Question: I draw a gaunt chart using ggplot which looks like this
Instead of ordering it by the names for the rows I would like to order them by the time of the first data item. I tried ordering the source dataframe without any effect. How can I do this?
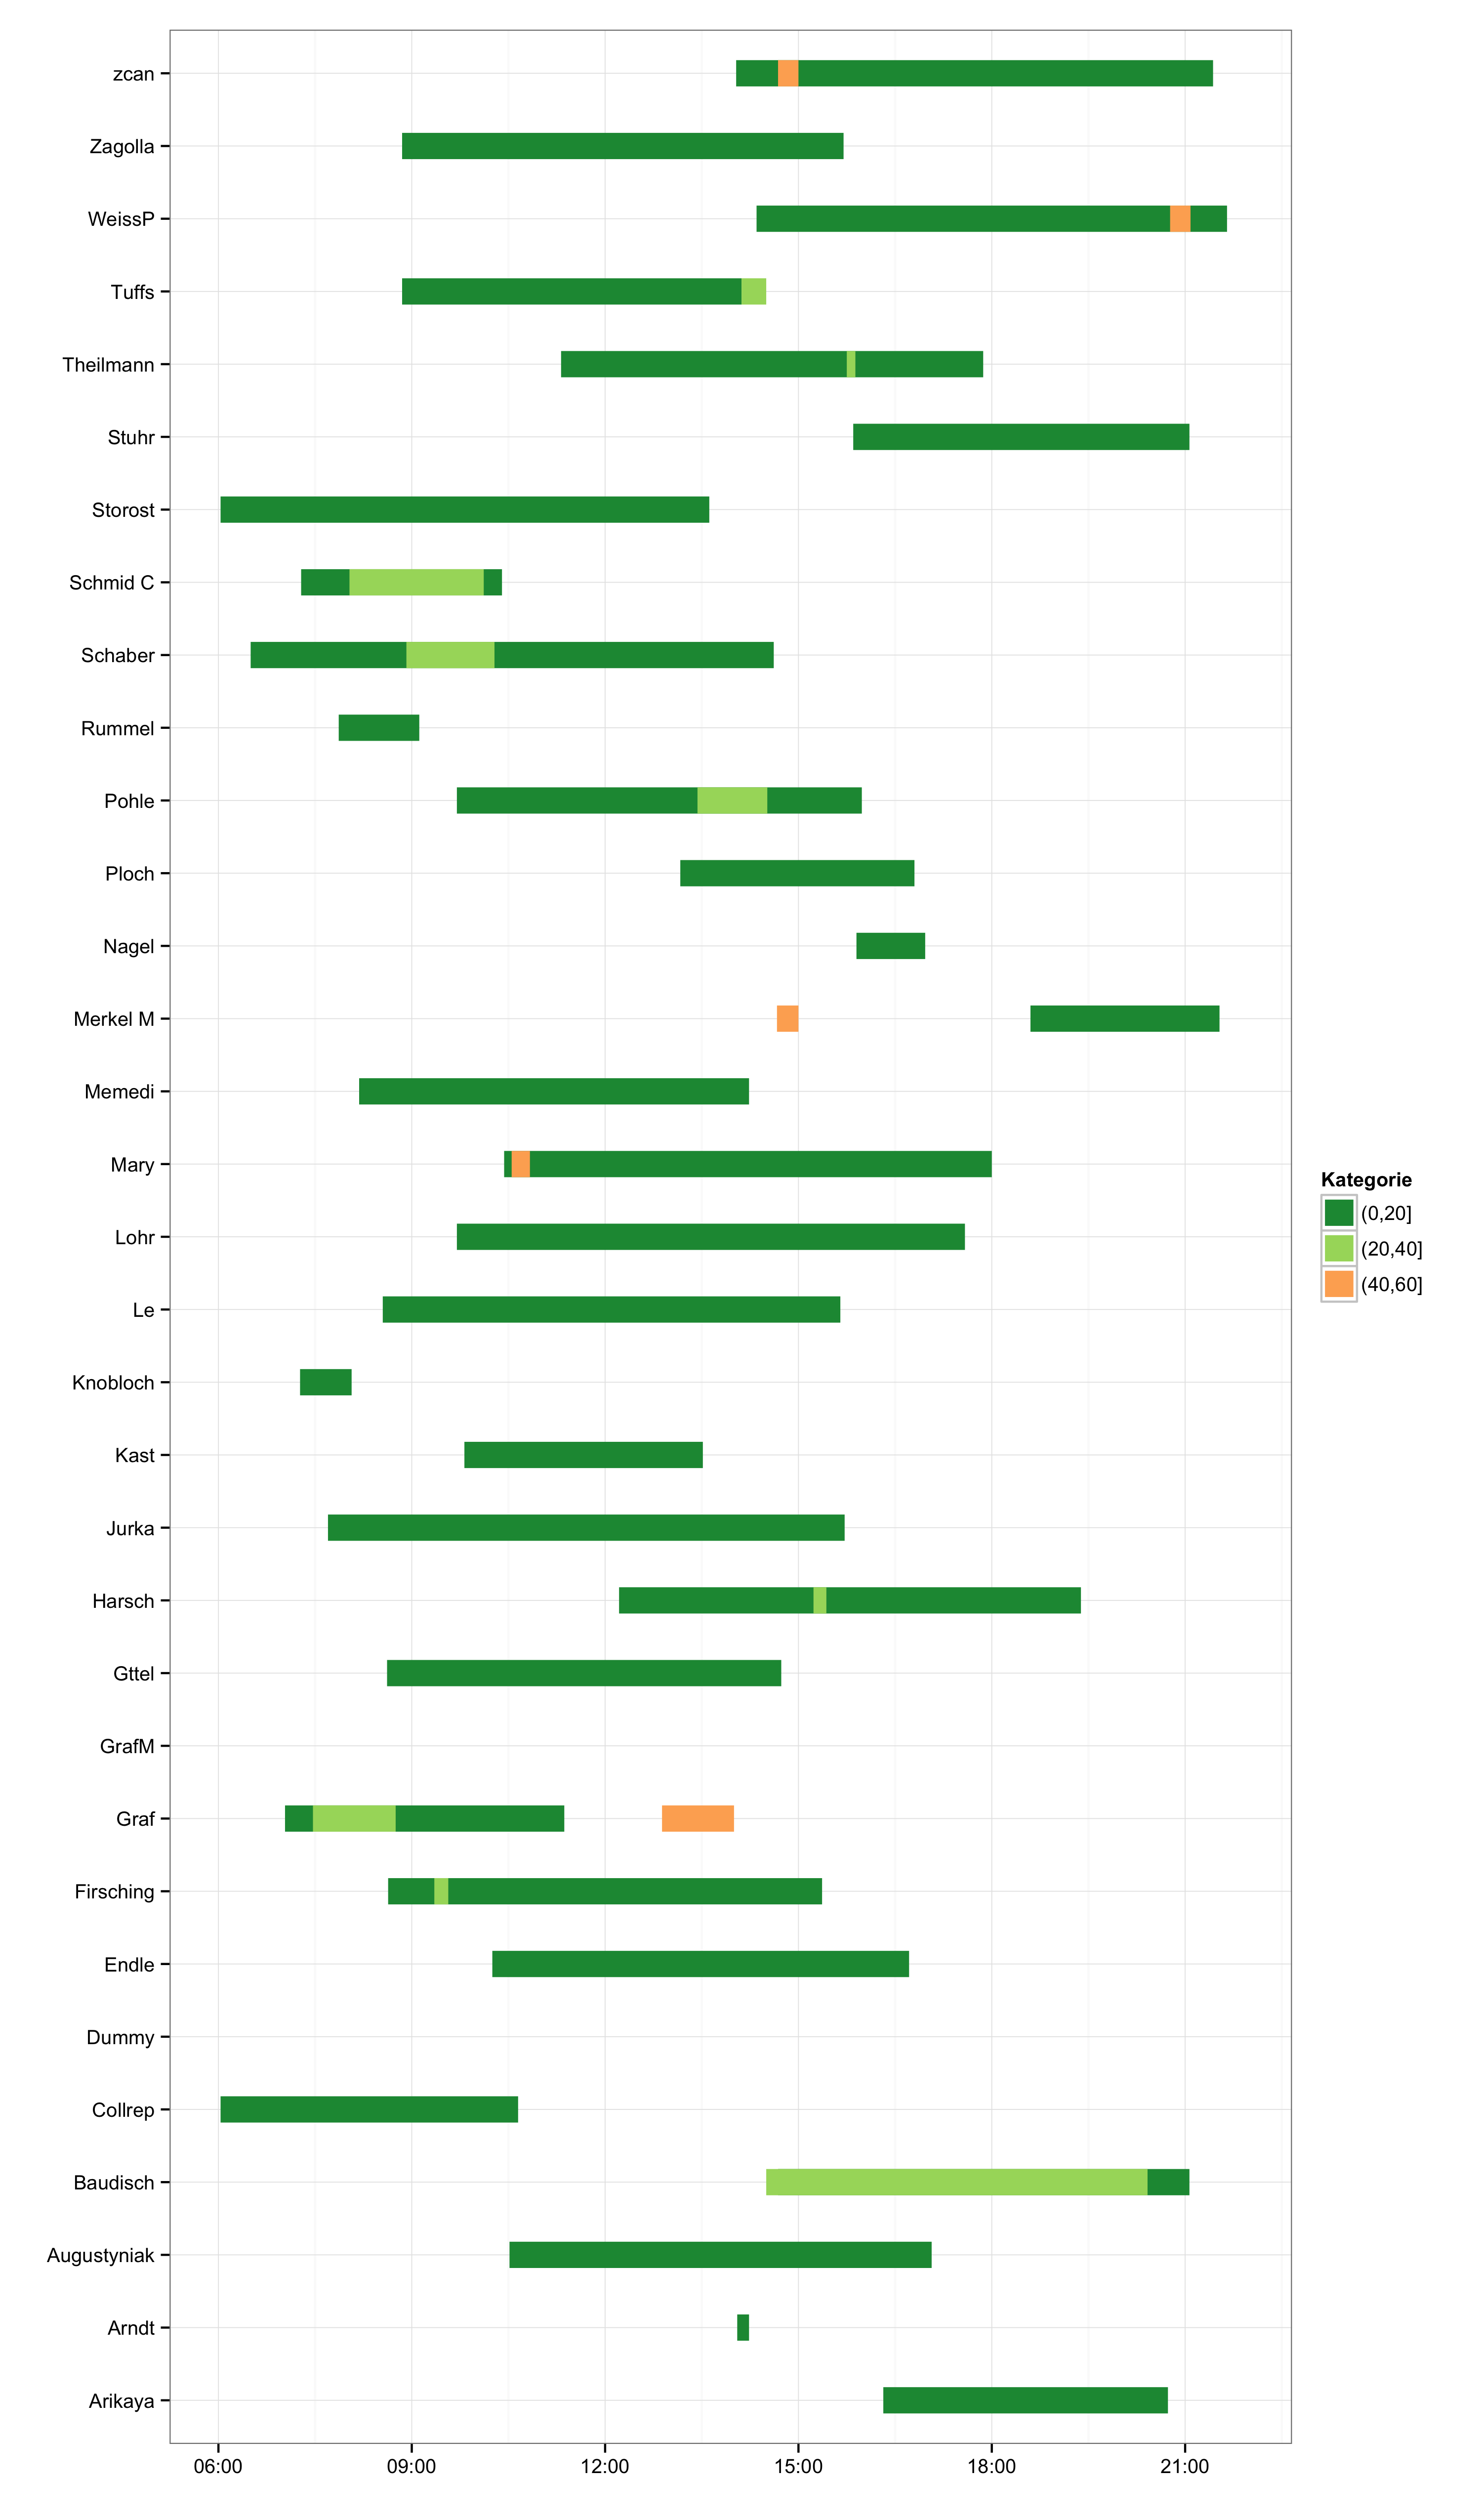
Answer: You can find an (very good) answer to you question at this <URL> by @jomuller
Basically, you just have to reorder your data in this way:
'''
data$yaxis <- factor(x=data$yaxis, levels=yourlevels)
'''
where 'data'is your data.frame, 'yaxis' is the slot where your yaxis levels (Arikaya, Arndt...) are , and 'yourlevels' is your levels ordered in the way you want them to